Interaction volume radius: 5 \u00c5
Interaction volume height: 20 \u00c5
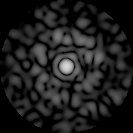
Disorder parameter: 0.7745